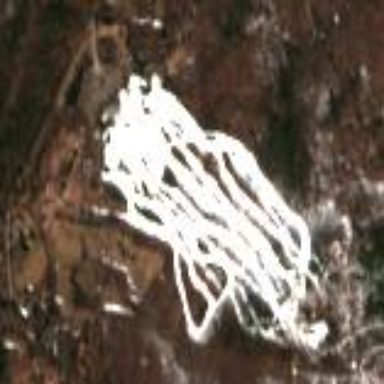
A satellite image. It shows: Area designated for winter sports.